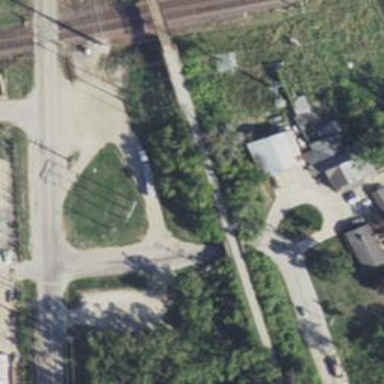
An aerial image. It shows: Cycleway passing over abandoned railway bridge.